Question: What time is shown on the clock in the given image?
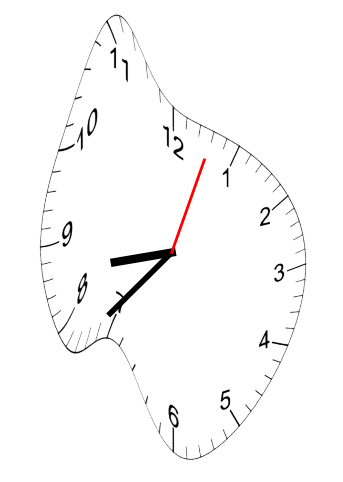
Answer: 08:37:03